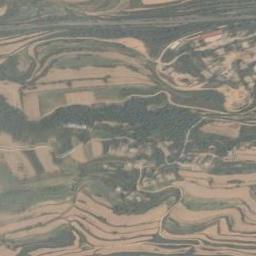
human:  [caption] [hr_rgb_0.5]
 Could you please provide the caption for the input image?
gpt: A large layer of brown and green mixed terraces with several winding narrow paths .

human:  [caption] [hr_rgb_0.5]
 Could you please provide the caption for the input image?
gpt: There is a straight path between the terraces .

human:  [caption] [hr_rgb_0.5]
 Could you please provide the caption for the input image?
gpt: There are bare and green terrace .

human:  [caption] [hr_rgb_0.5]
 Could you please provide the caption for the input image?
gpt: Many green plants are on the terrace .

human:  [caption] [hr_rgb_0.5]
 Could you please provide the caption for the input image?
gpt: There are many yellow terraces and green ones .